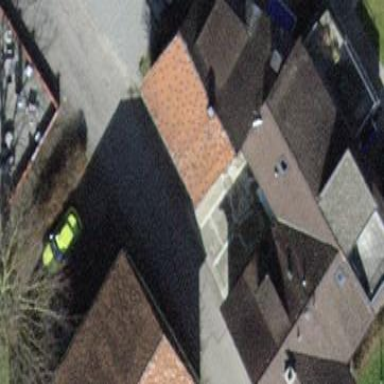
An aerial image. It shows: Building.